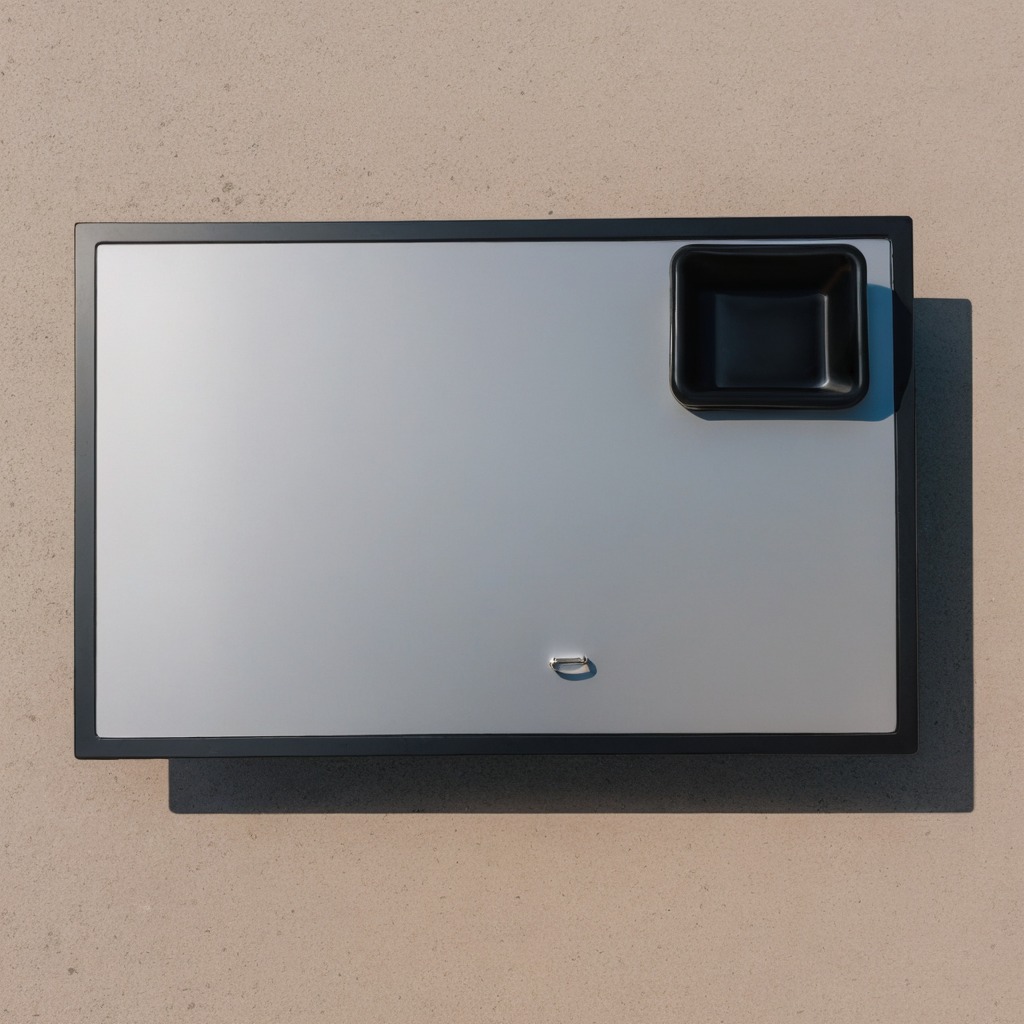
A rubber O-ring is lying on the table.